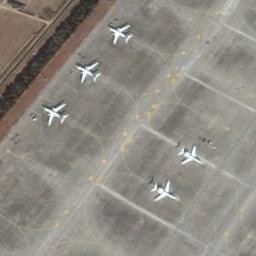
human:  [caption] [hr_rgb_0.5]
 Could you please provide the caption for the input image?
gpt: Five aircraft parked on the ground in two rows .

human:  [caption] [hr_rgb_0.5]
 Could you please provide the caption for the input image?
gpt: Five planes parked in two lines on the airport .

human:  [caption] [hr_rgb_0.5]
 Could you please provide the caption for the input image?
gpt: There are many planes of the same size in a clearing, With many containers next to the plane .

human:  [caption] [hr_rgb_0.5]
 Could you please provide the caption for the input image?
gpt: Five airplanes are parked on the runway .

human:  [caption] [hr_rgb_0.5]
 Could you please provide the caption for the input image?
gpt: Three planes on the left and two on the right .